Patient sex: M
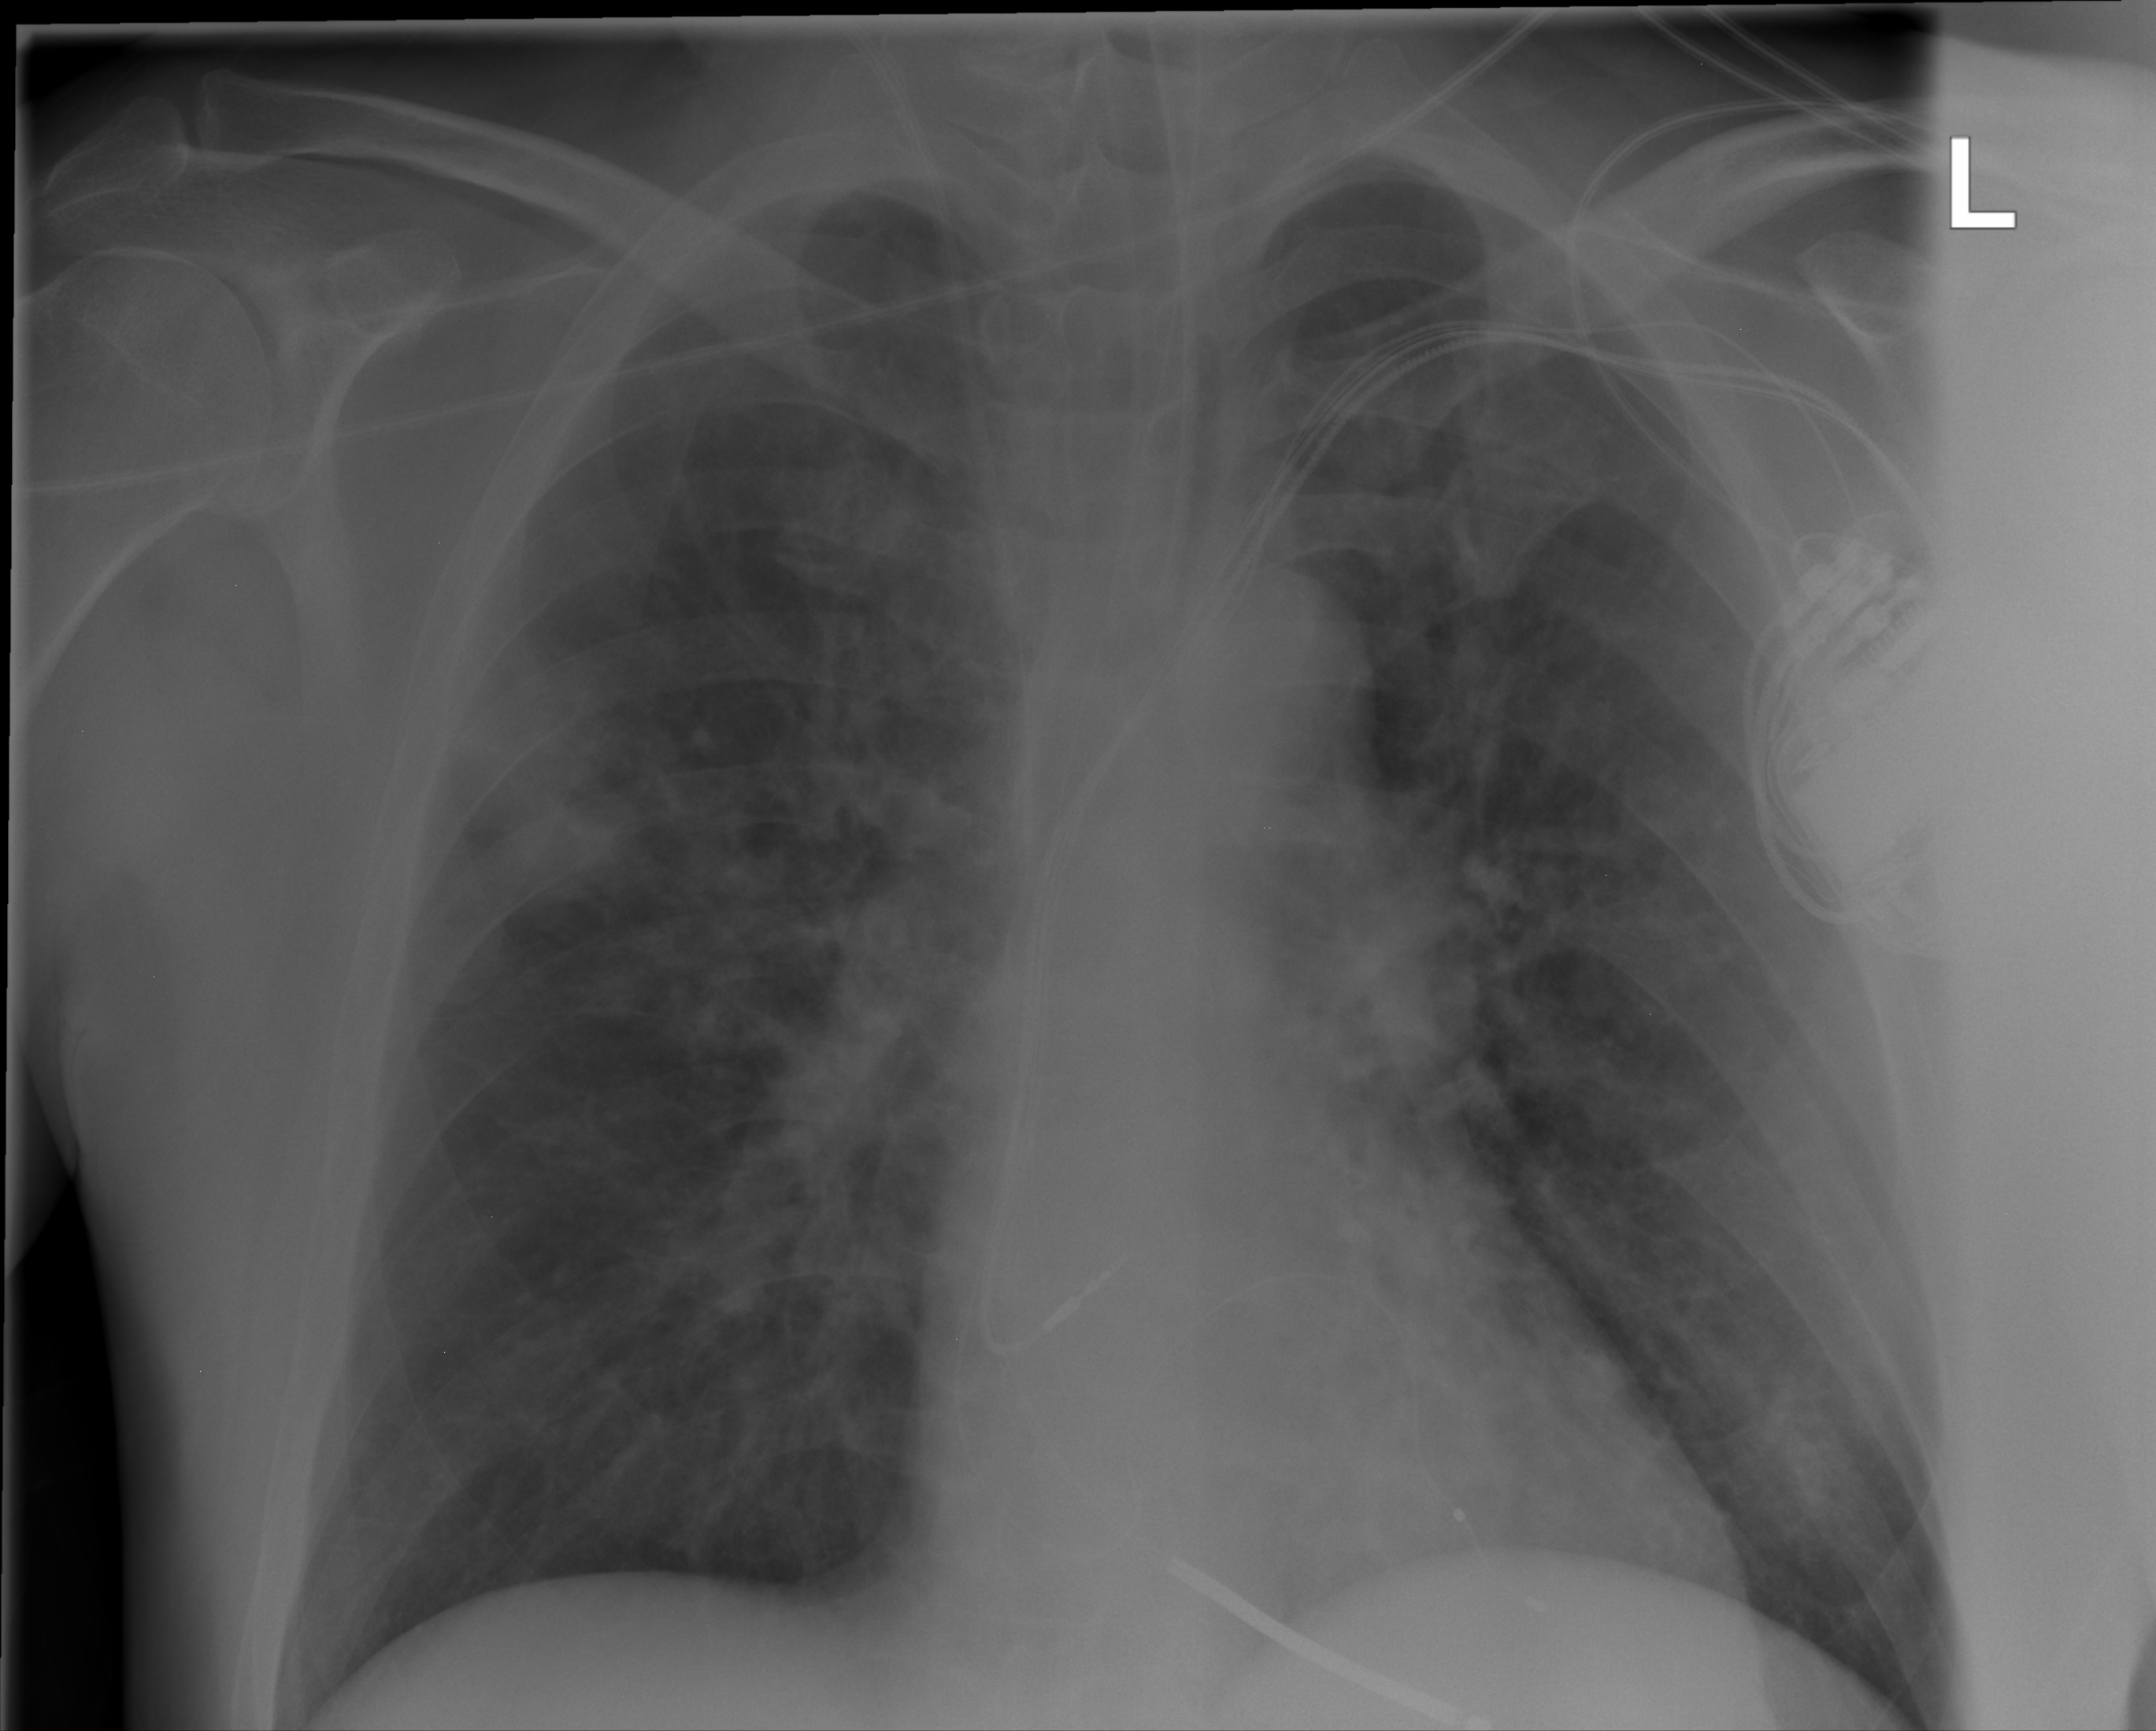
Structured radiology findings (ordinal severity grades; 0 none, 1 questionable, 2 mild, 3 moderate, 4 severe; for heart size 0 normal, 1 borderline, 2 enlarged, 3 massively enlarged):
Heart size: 0
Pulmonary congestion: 2
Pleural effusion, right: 0
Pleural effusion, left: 0
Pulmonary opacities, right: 3
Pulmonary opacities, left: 3
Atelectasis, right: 0
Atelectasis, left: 0